Interaction volume radius: 10 \u00c5
Interaction volume height: 40 \u00c5
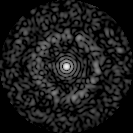
Disorder parameter: 0.8338